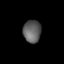
Tissue: lung
Cell type: Epithelial cells
Senescence score: 0.6826
Nuclear area (px): 394
Mean DAPI intensity: 94.716